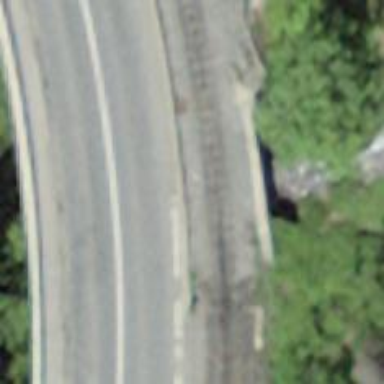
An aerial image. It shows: Narrow-gauge railway bridge with electrified tracks and single track passing over it.